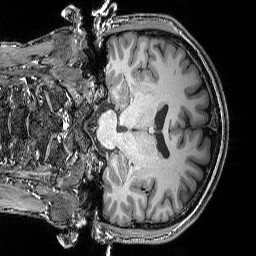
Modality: T1w
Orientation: coronal
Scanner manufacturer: siemens
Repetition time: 2.25 s
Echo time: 0.00418 s